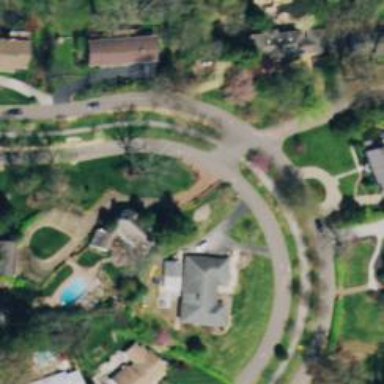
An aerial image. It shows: Residential road.